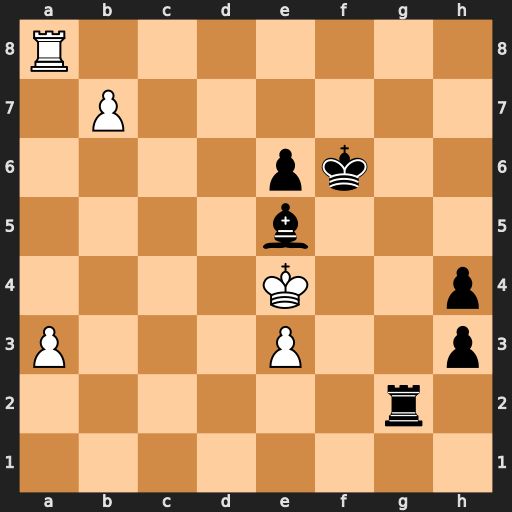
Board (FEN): R7/1P6/4pk2/4b3/4K2p/P3P2p/6r1/8
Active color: w
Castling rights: -
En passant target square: -
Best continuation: Rf8+ Ke7 Kxe5 Kxf8 b8=Q+